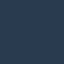
Land use / land cover: SeaLake